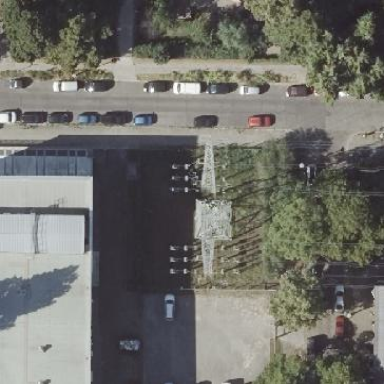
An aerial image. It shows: Substation surrounded by fence. This substation is transition station.